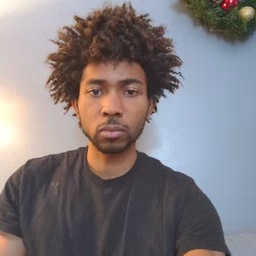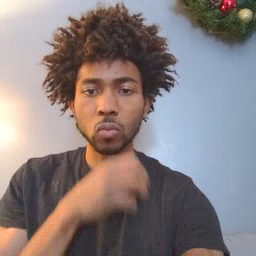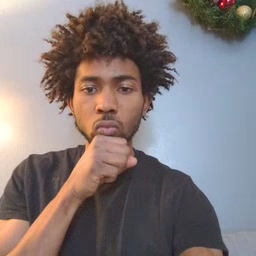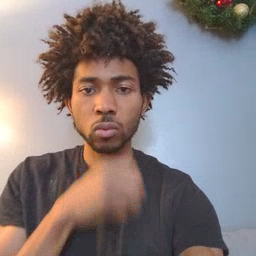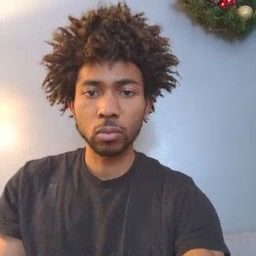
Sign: orange